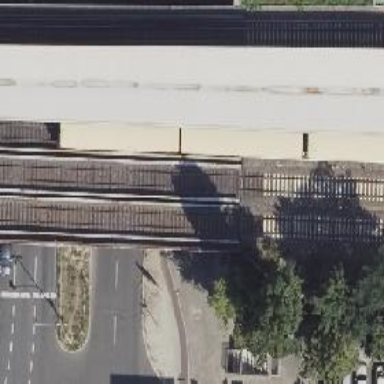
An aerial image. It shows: Railway bridge.